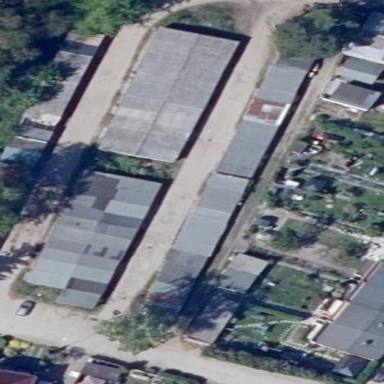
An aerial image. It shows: Group of garages.